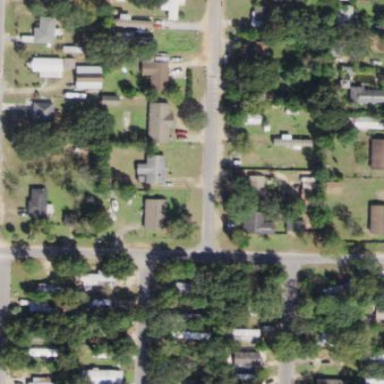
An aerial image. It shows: Residential area consisting of single-family homes.